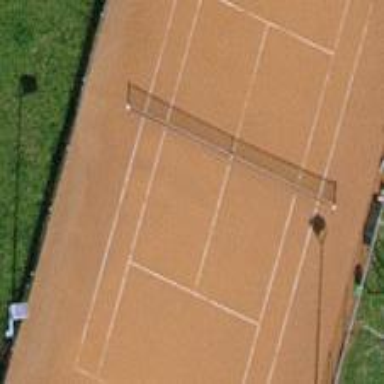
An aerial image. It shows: Clay tennis court pitch.